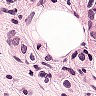
Metastatic tissue present: yes